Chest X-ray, PA view. Patient: 53 years old, sex F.
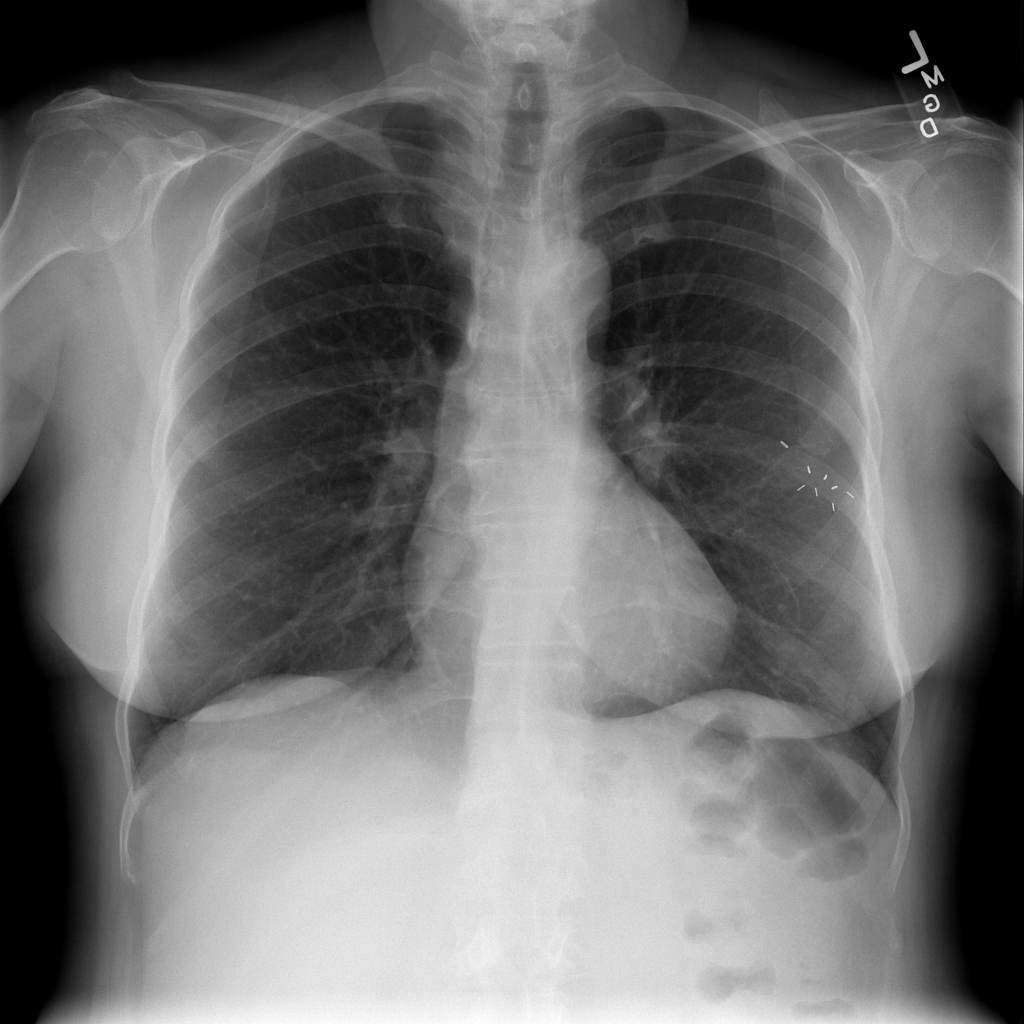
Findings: No Finding